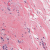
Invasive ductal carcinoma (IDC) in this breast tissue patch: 1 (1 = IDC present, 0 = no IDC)